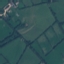
Land use / land cover class: Pasture